Aerial crown-view tile of a tropical tree (Barro Colorado Island, Panama), acquired 20250915:
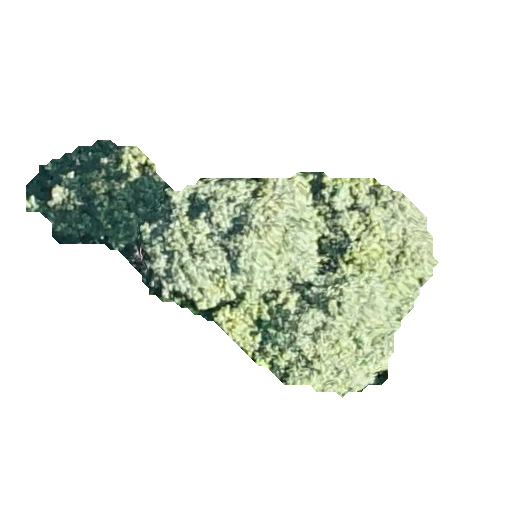
Species: Luehea seemannii
GBIF accepted scientific name: Luehea seemannii
Crown area: 82.723 m²